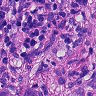
Metastatic tissue present: yes